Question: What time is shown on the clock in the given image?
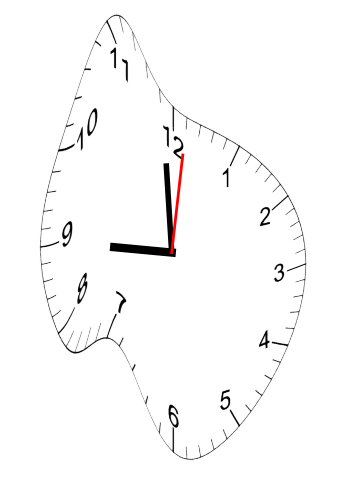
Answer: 08:59:01